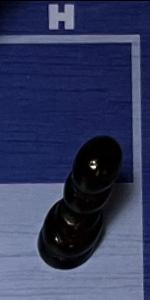
Label: Pawn_Black